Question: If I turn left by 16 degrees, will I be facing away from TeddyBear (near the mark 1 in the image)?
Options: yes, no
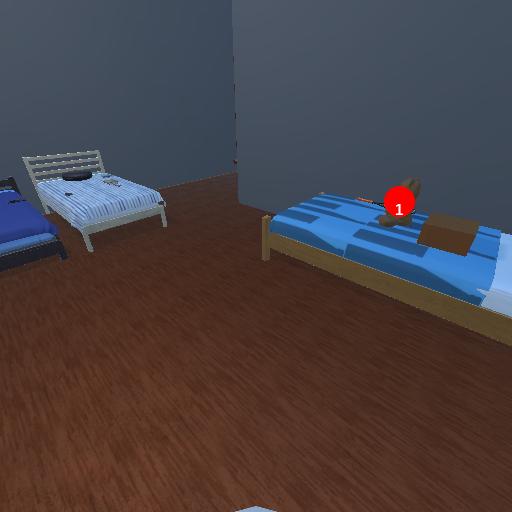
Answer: yes